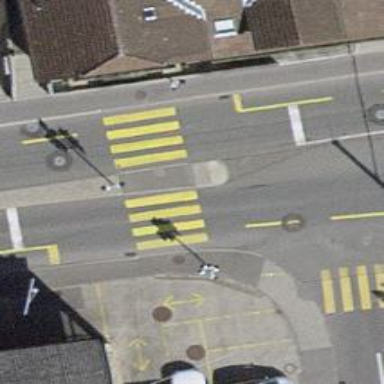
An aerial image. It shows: Crossing with traffic signals and central island.